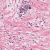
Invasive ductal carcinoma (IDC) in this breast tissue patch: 0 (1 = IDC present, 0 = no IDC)